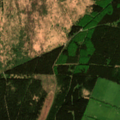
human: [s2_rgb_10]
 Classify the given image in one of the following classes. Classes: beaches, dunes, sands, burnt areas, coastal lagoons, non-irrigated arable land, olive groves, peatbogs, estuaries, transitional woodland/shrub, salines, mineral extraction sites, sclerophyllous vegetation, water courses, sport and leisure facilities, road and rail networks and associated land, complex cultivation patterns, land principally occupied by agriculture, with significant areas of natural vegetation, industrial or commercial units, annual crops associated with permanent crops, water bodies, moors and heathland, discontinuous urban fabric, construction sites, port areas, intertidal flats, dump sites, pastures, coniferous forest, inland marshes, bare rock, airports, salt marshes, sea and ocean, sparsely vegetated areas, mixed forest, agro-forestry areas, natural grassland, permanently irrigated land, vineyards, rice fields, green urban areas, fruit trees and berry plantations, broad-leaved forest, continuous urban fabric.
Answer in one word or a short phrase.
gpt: pastures, coniferous forest, transitional woodland/shrub, peatbogs